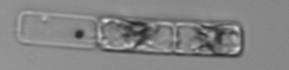
Label: Guinardia_delicatula_TAG_internal_parasite